Brain MRI, t2w sequence, axial 2D slice.
Patient: age 51, sex F, weight 95 kg, height 1.95 m
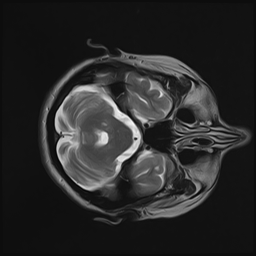